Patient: sex M, age 58
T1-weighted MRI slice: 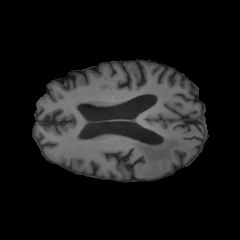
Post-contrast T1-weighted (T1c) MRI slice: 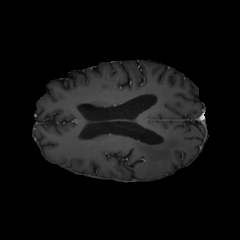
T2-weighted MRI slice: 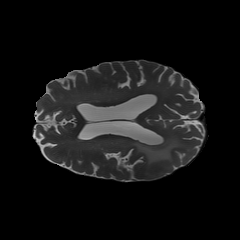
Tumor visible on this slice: yes
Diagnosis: Glioblastoma, IDH-wildtype
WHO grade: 4